You are looking at the unprocessed time series of a bearing vibration snapshot. Based on the visible evidence, which condition applies: normal, inner_race, outer_race, ball?
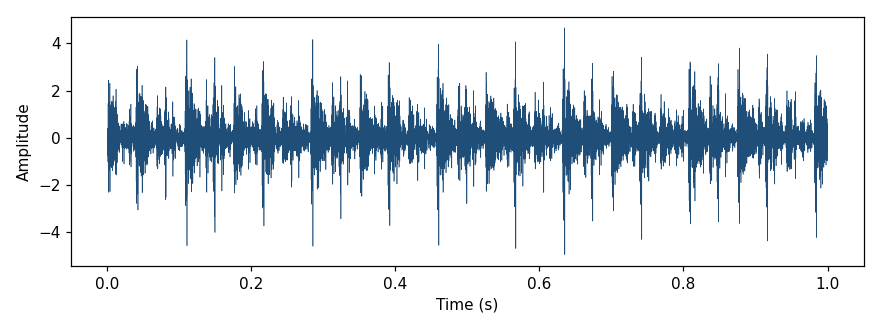
Answer: outer_race